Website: crate-barrel
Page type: gifting
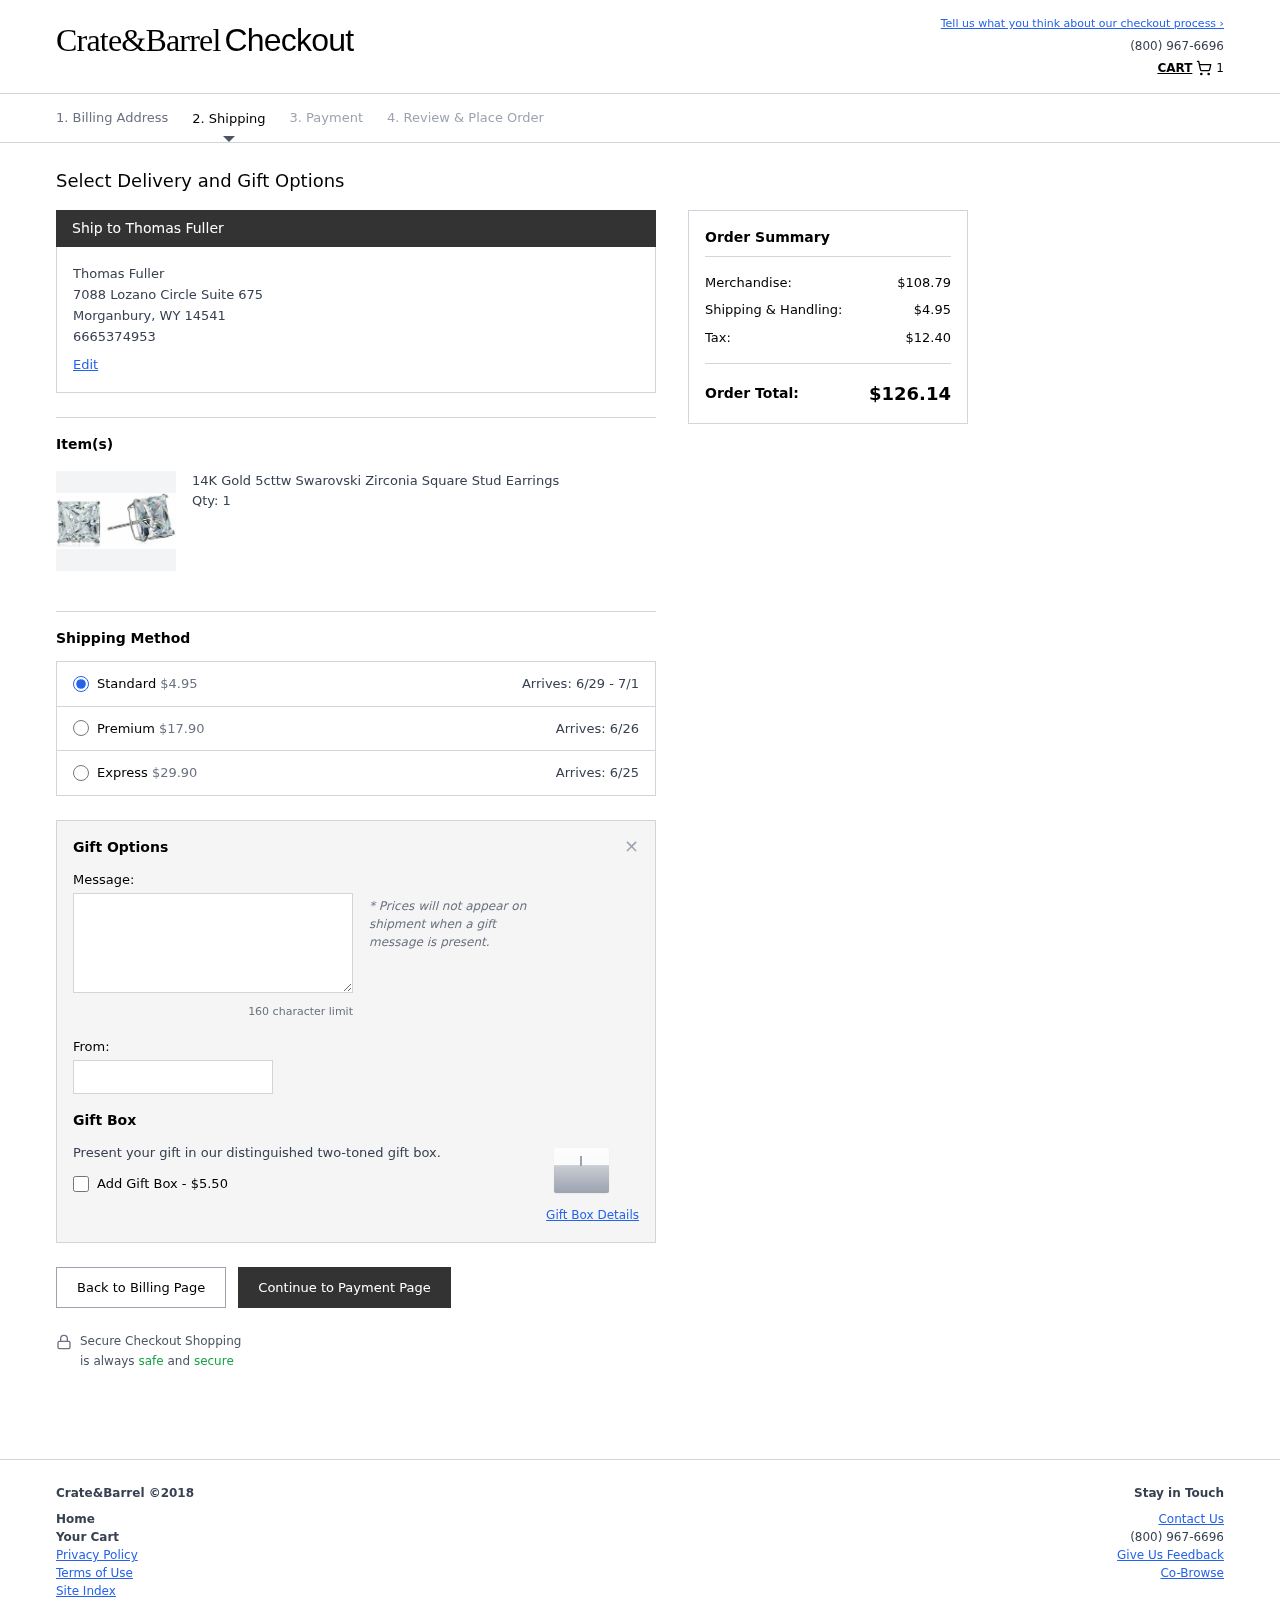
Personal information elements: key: PII_CITY
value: Morganbury
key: PII_FULLNAME
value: Thomas Fuller
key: PII_GIFT_FIRSTNAME
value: Kathleen
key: PII_GIFT_MESSAGE
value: Happy birthday, Kathleen! I saw these stunning earrings and immediately thought of you—they reminded me of your sparkle! Hope you wear them with as much joy as you bring to everyone around you.
Thomas
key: PII_PHONE
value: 6665374953
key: PII_POSTCODE
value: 14541
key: PII_STATE_ABBR
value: WY
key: PII_STREET
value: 7088 Lozano Circle Suite 675
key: PII_FULLNAME2
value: Thomas Fuller
Product elements: key: PRODUCT1_NAME
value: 14K Gold 5cttw Swarovski Zirconia Square Stud Earrings
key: PRODUCT1_QUANTITY
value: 1
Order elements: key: ORDER_NUM_ITEMS
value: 1
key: ORDER_SHIPPING_COST
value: $4.95
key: ORDER_DELIVERY_DATE_RANGE
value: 6/29 - 7/1
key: ORDER_PREMIUM_SHIPPING
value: $17.90
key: ORDER_PREMIUM_DATE
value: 6/26
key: ORDER_EXPRESS_SHIPPING
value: $29.90
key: ORDER_EXPRESS_DATE
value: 6/25
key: ORDER_SUBTOTAL
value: $108.79
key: ORDER_TAX
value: $12.40
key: ORDER_TOTAL
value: $126.14